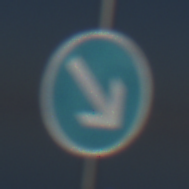
Verkehrszeichen: VorgeschriebeneVorbeifahrtRechts
Umgebung: Outdoor, Nature
Tageszeit: MorningAfternoon
Wetter: PartlyCloudy
Licht: Natural
Jahreszeit: NotSpecified
Kontrast: HighContrast